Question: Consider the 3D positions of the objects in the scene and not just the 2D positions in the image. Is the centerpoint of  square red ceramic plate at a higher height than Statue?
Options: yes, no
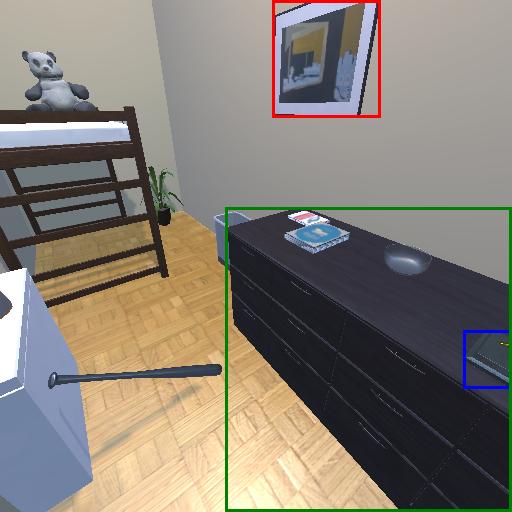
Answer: yes